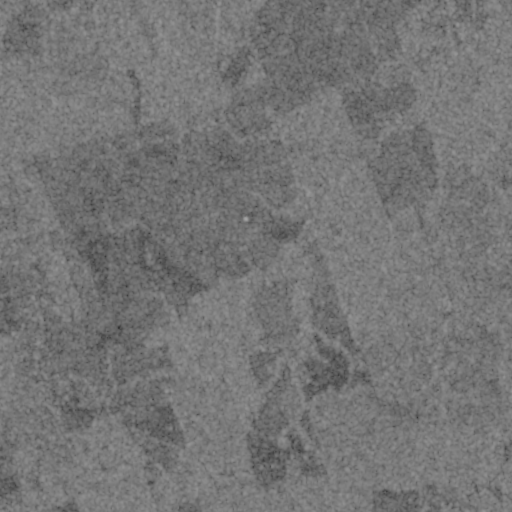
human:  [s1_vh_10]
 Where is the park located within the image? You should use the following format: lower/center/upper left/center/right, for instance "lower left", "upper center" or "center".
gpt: The park is located in the upper left of the image.
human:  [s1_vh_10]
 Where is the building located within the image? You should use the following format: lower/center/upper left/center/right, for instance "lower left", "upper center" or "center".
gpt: There is no building in the image.

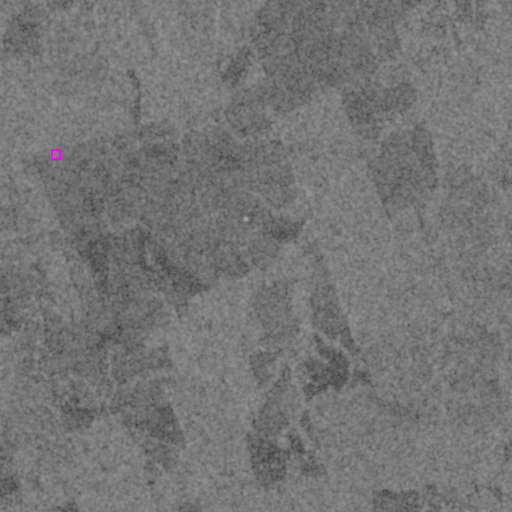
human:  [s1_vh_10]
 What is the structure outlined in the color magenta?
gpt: The structure outlined in magenta is a park.
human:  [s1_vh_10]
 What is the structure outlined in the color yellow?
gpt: There is no yellow outline.